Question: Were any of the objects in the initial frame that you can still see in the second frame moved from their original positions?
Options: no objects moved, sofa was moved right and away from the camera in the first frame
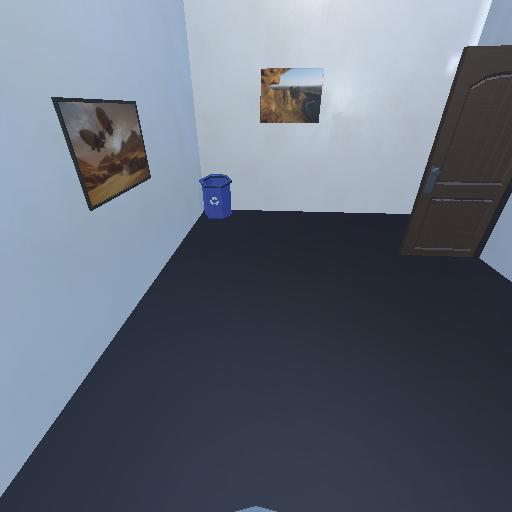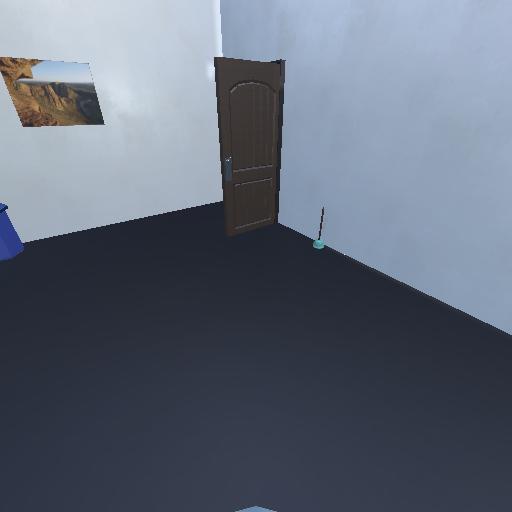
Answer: no objects moved